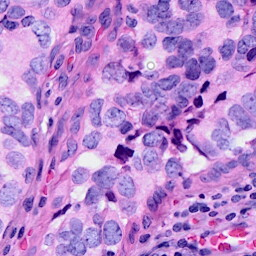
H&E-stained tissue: Breast